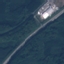
Land use / land cover: Highway